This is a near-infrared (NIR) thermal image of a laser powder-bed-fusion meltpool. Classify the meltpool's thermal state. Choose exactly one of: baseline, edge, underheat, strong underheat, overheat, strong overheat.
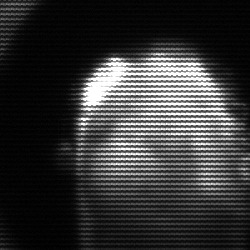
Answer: baseline